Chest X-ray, PA view. Patient: 51 years old, sex F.
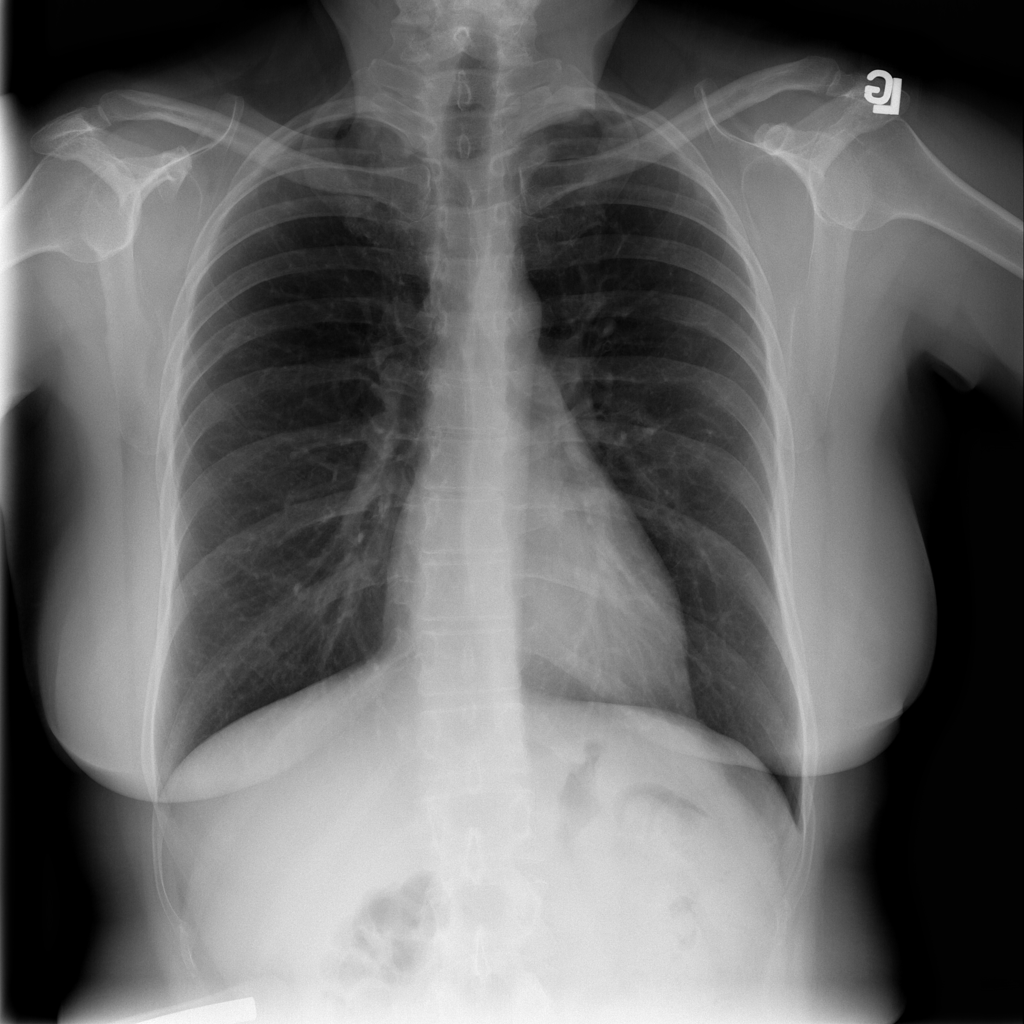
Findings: No Finding